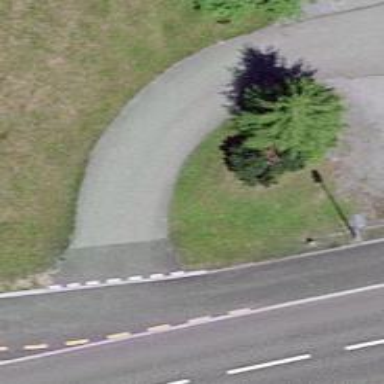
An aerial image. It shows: Paved driveway road for service vehicles.